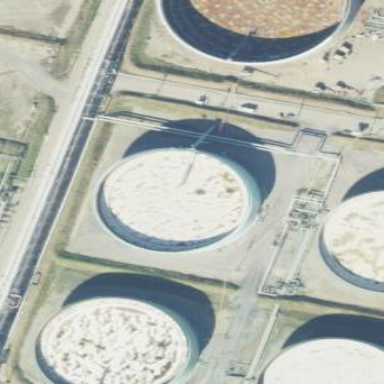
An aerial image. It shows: Storage tank that is man-made.